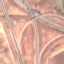
Label: Highway